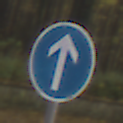
Verkehrszeichen: VorgeschriebeneFahrtrichtungGeradeaus
Umgebung: Outdoor, Nature
Tageszeit: MorningAfternoon
Wetter: Overcast
Licht: Natural
Jahreszeit: Autumn
Kontrast: LowContrast